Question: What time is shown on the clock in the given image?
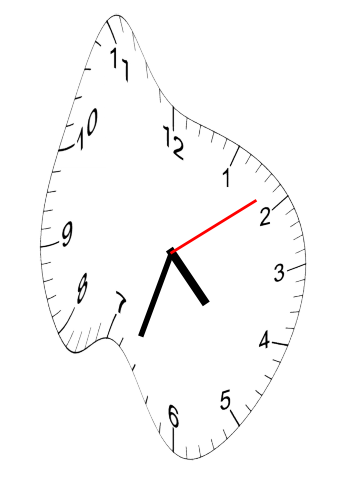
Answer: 04:33:09